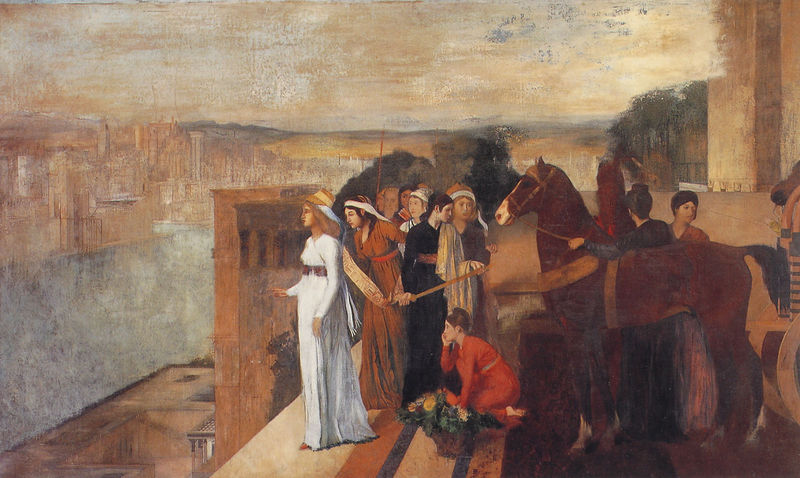
Titel: Semiramis baut eine Villa (Semiramis construisant une ville)
Künstler: Edgar Degas
Institution: Paris, Musée d’Orsay
Schlagwörter: gruppe, himmel, weiß, fluss, frauen, stadt, blumen, bunt, frau, hut, hüte, kleid, kleider, säulen, ausblick, gürtel, haus, rot, stirnband, gewänder, pferd, korb, knien, bänder